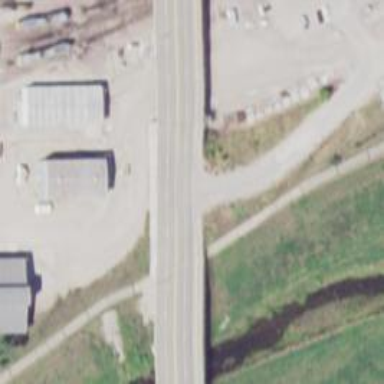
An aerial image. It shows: Viaduct bridge on primary highway.